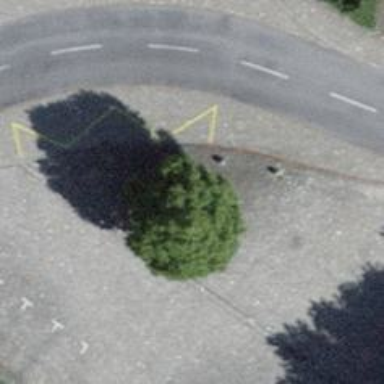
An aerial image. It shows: Bus stop with platform for public transport.